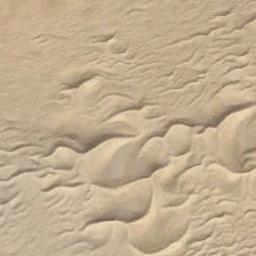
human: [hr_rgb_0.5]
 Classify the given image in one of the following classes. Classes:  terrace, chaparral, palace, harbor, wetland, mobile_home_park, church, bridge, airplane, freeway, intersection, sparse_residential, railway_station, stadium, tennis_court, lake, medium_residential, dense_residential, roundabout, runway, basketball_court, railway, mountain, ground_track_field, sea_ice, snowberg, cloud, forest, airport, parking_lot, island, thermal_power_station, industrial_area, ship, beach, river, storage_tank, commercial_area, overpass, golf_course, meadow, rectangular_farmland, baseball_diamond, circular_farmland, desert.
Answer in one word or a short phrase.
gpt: desert